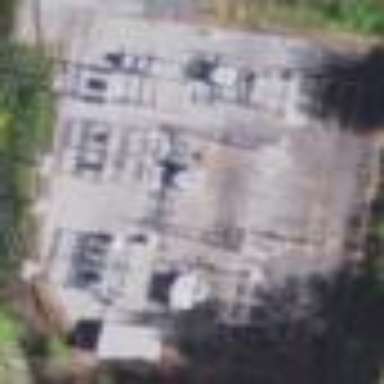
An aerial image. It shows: Distribution level power substation enclosed by fence.